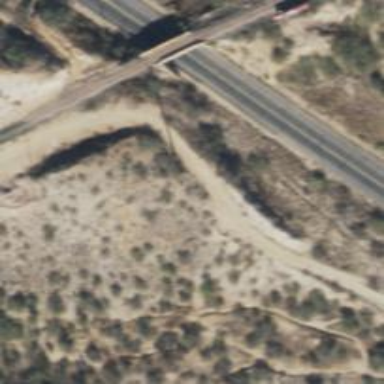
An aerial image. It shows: Abandoned road.